Field crop: maize
Growth stage: 2
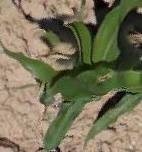
Species: maize